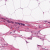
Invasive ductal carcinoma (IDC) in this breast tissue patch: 1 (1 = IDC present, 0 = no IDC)